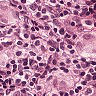
Metastatic tissue present: yes